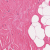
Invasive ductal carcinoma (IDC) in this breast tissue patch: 0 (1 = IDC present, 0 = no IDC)